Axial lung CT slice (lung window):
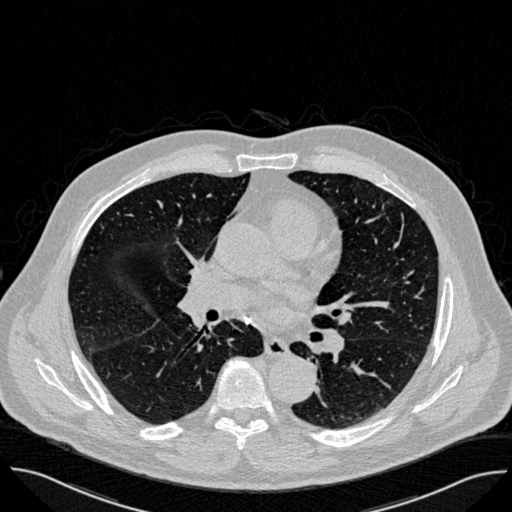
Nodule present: no